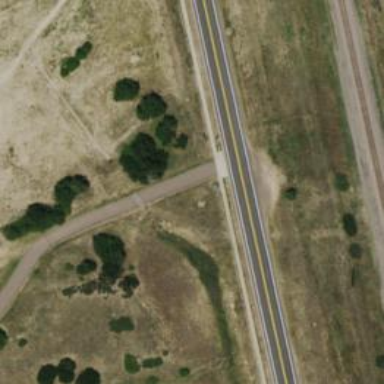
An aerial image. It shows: Uncontrolled crossing on the road.